Field crop: maize
Growth stage: 2
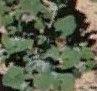
Species: chenopodium